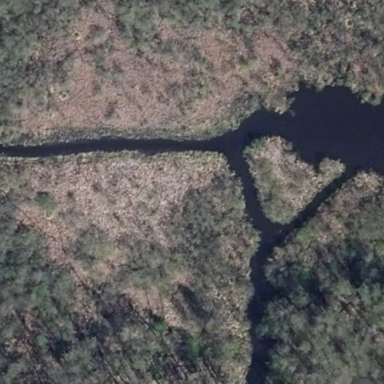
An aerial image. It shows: Bog wetland.